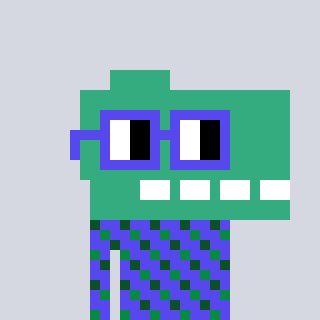
a pixel art character with square blue glasses, a dino-shaped head and a computerblue-colored body on a cool background